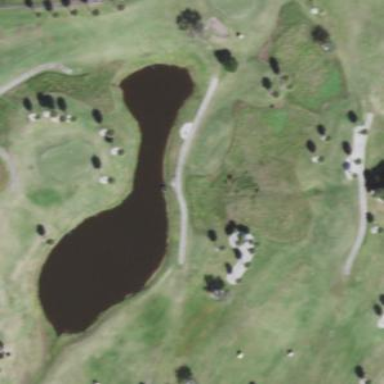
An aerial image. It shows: Water hazard on golf course. The hazard is natural water feature.